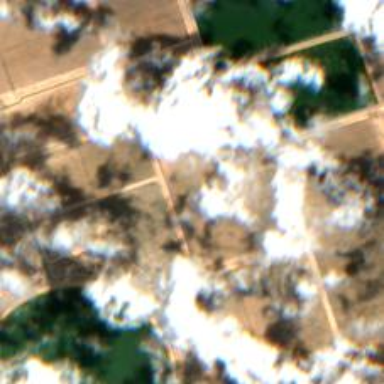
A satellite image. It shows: Farmland with cotton crop.